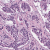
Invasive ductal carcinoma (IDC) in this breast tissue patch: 1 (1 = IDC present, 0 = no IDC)